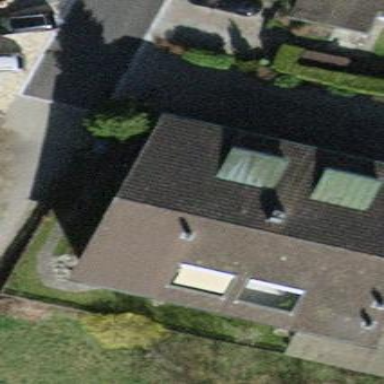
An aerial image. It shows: Building with tile roof.